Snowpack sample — Snodgrass Mountain, Crested Butte, Colorado (2/4/25, 12:06 PM MST)
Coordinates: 38.923, -106.968
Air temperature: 35 °F
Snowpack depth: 80 cm
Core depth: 20 cm
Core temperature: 33.8 °F
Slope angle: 14°, slope face: 78°
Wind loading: low
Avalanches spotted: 0
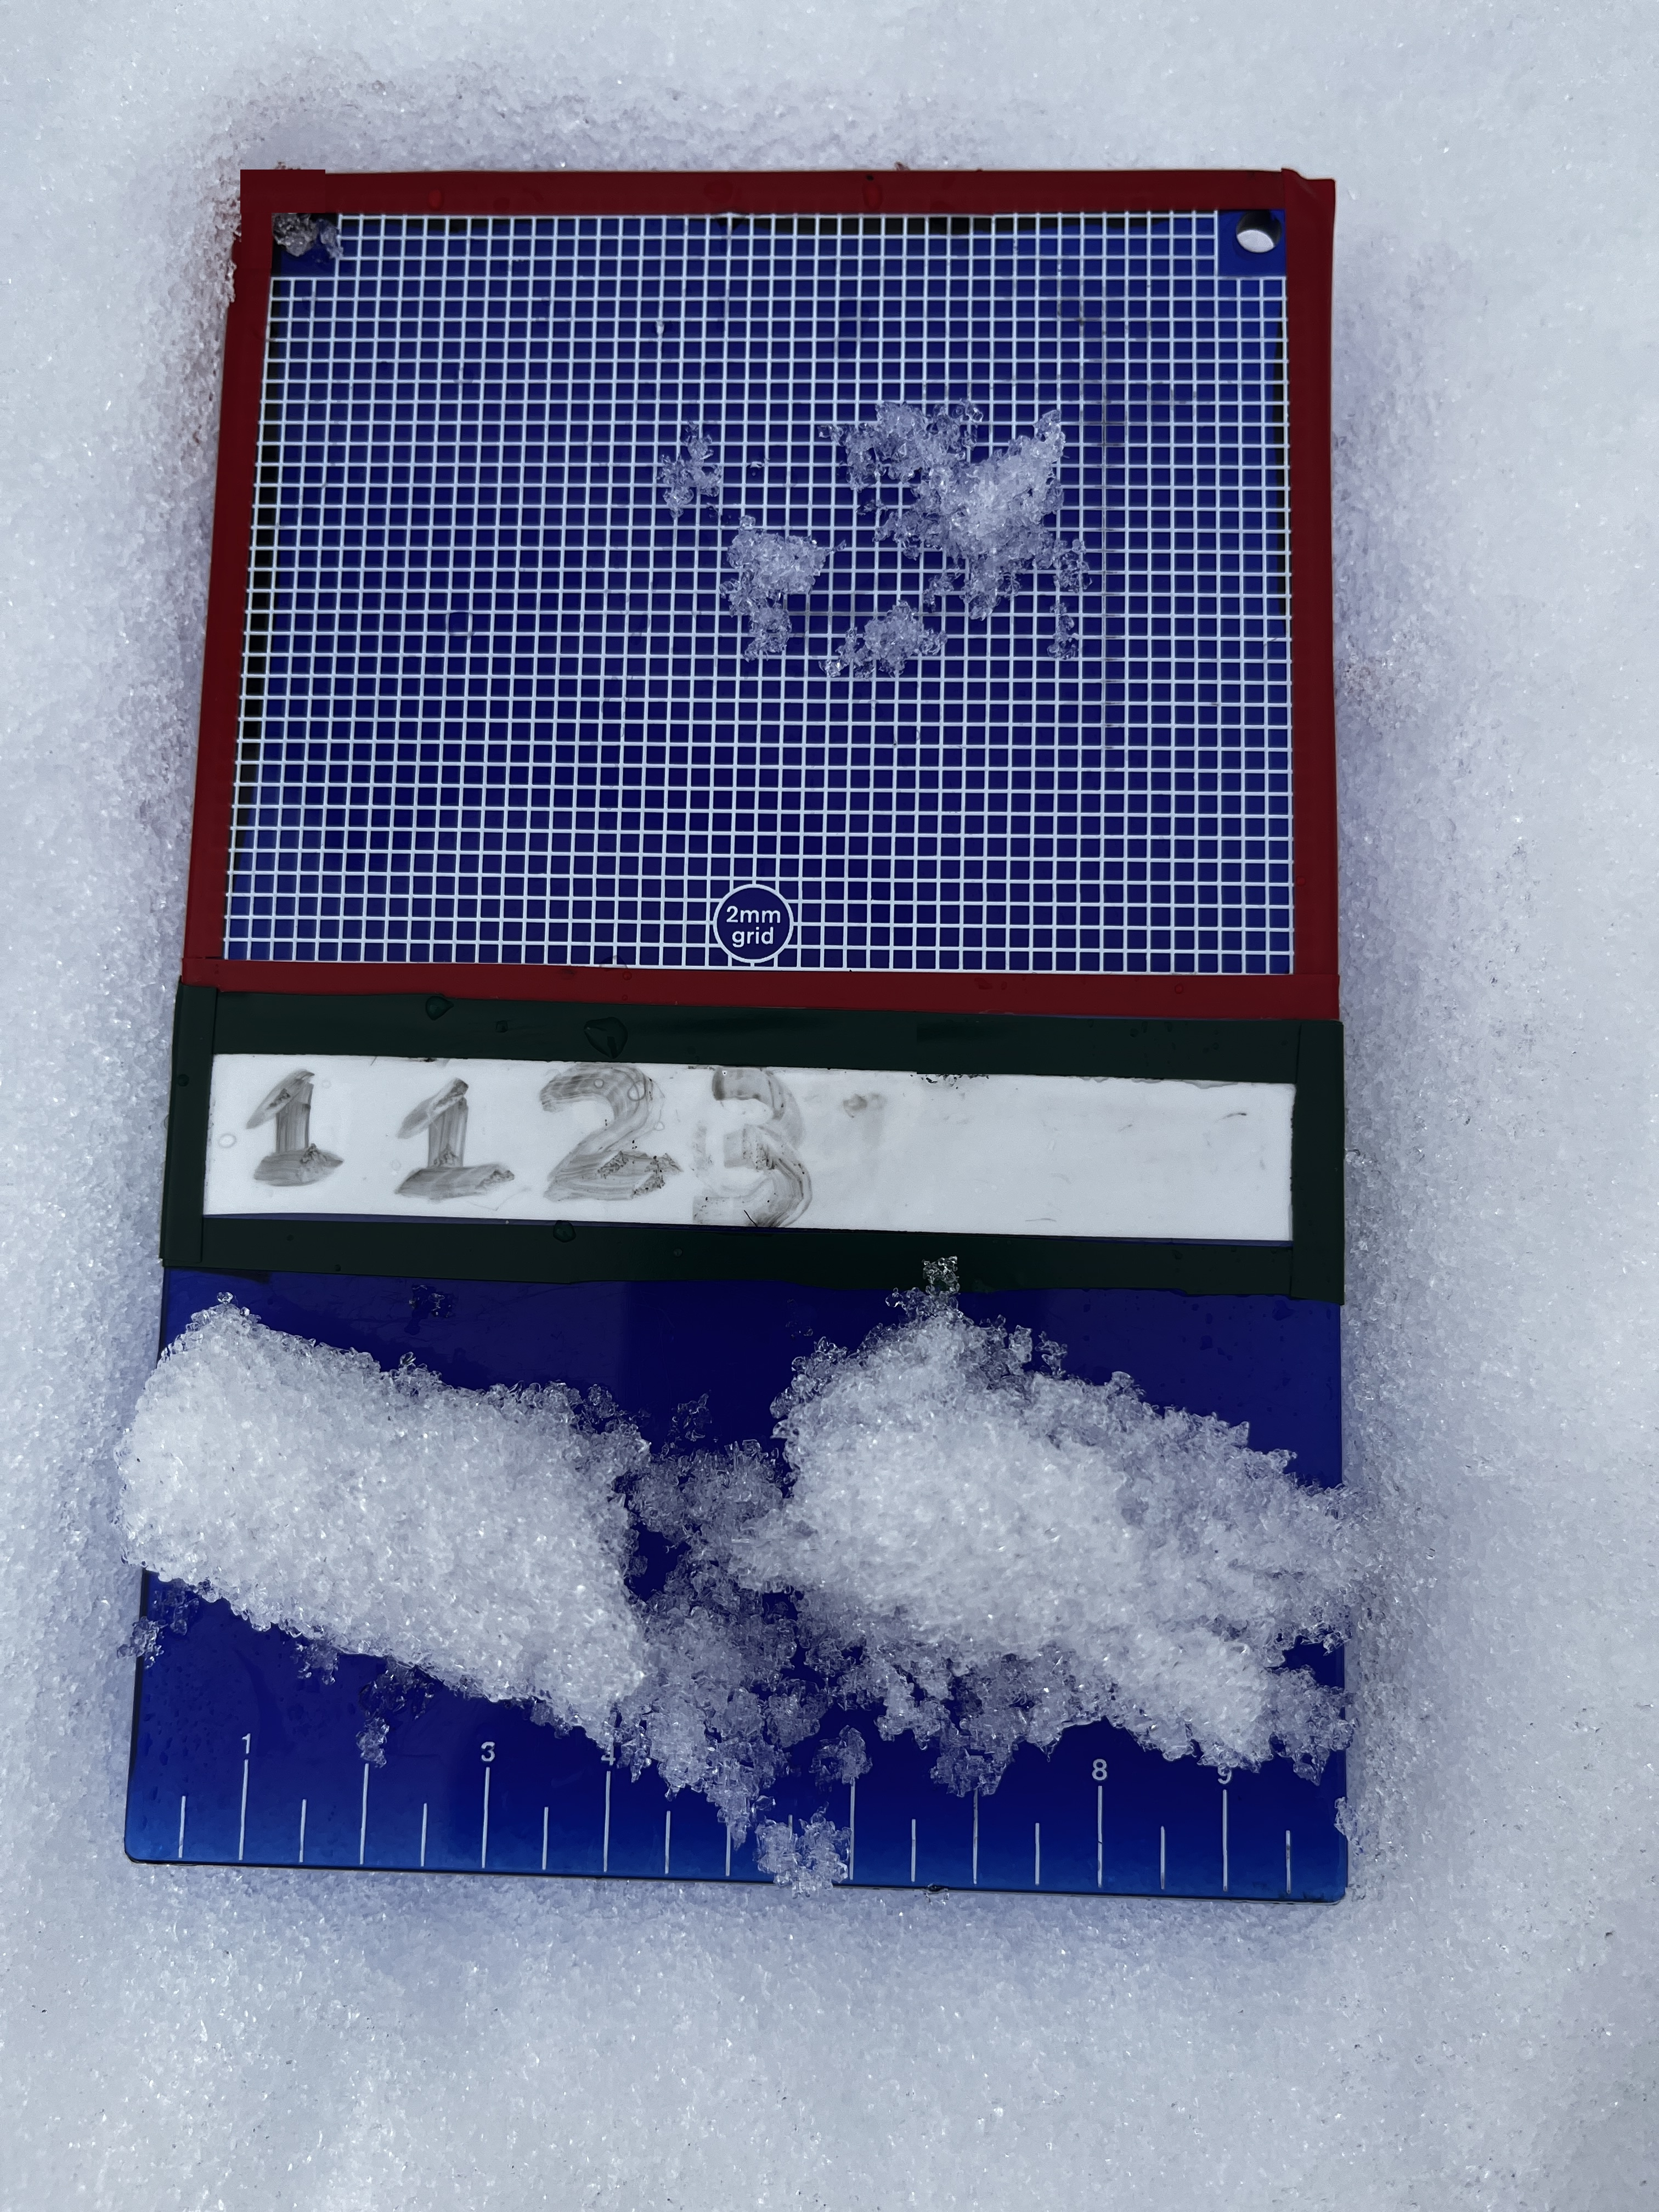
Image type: crystal_card
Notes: No avalanches nearby, unusually warm weather for the last month reported by residents, Collected 25 yards from treeline